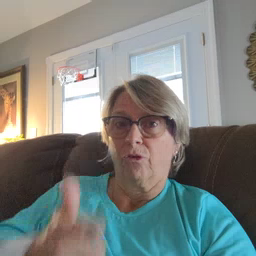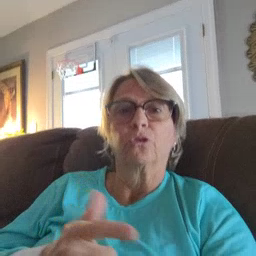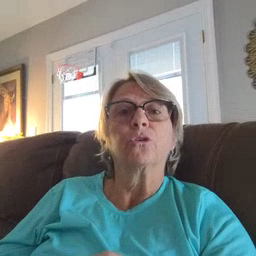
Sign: brother